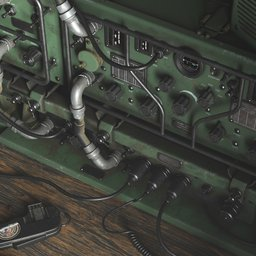
Label: electronics